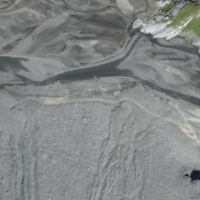
EUNIS habitat code: 48
Species observed at this site:
Oenanthe oenanthe
Saxifraga aizoides